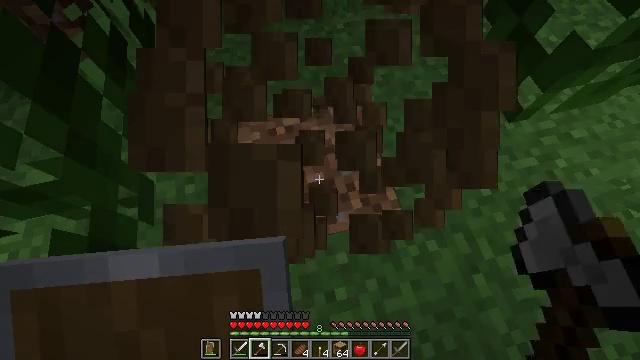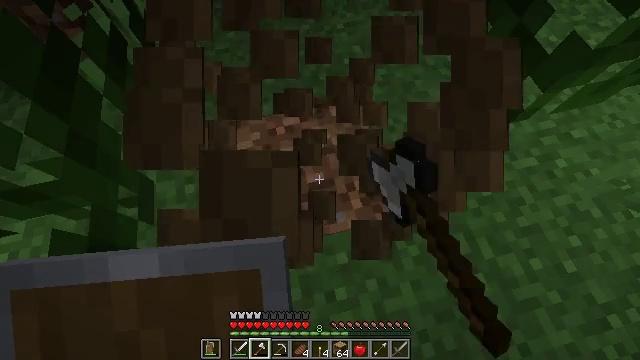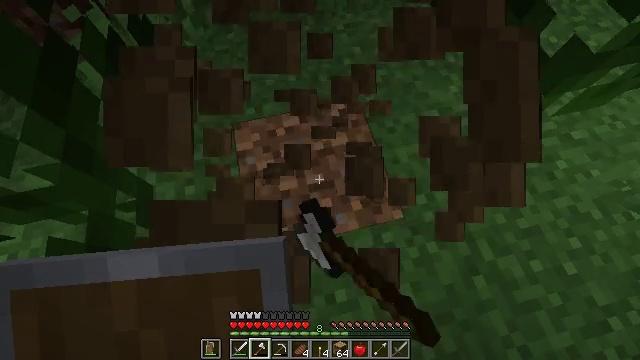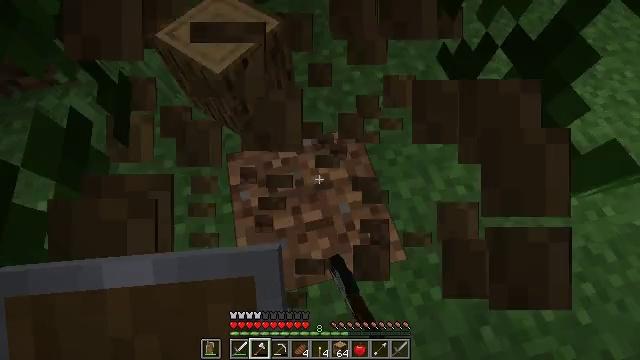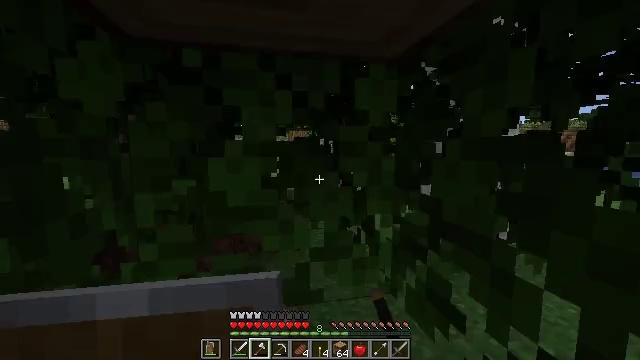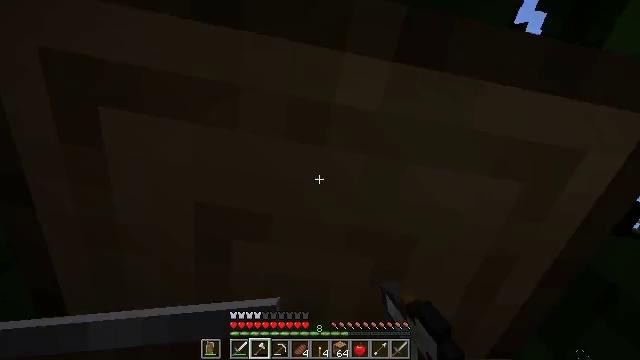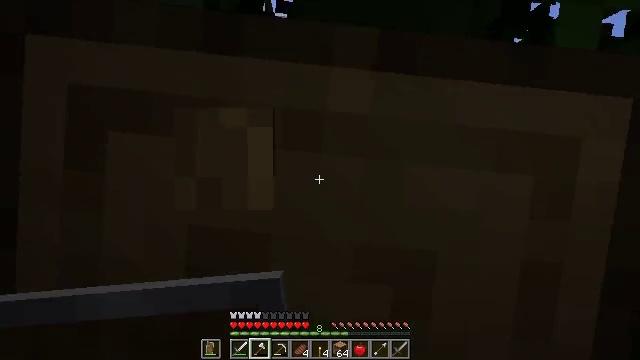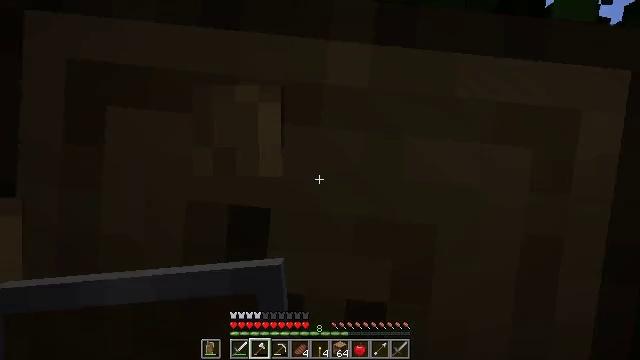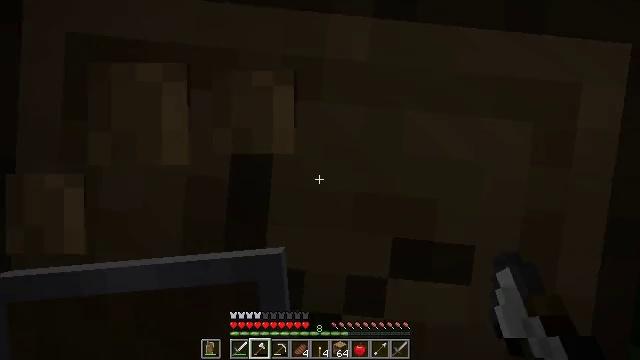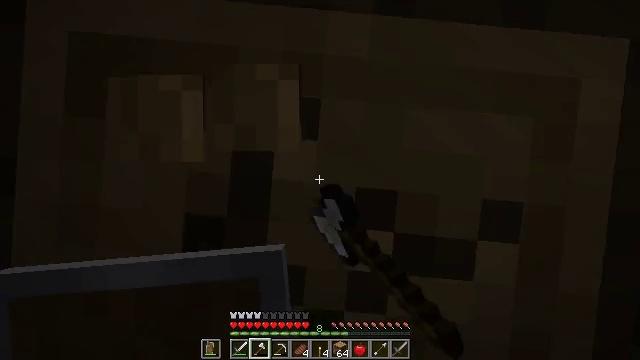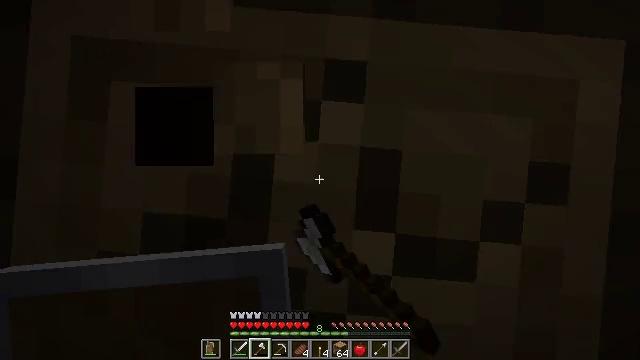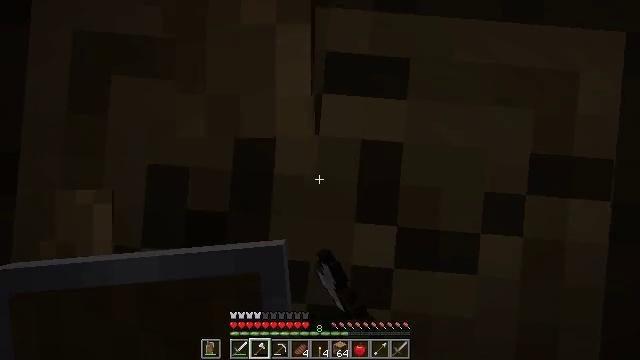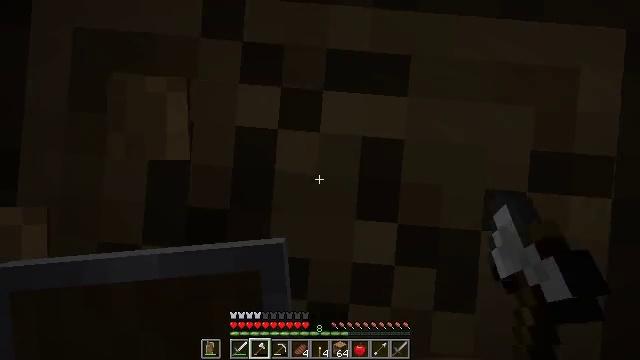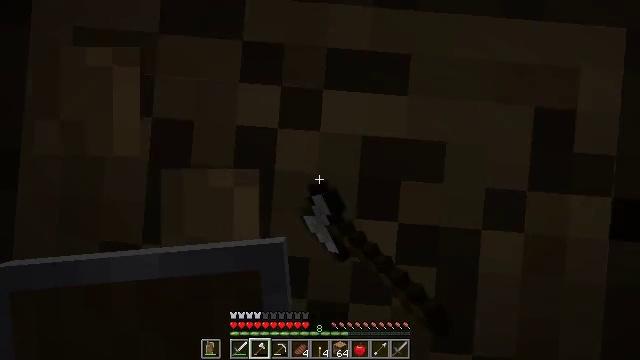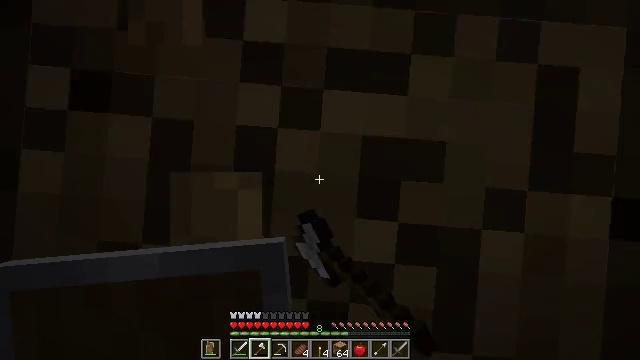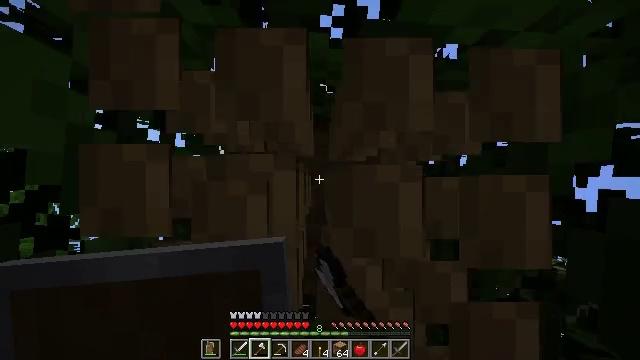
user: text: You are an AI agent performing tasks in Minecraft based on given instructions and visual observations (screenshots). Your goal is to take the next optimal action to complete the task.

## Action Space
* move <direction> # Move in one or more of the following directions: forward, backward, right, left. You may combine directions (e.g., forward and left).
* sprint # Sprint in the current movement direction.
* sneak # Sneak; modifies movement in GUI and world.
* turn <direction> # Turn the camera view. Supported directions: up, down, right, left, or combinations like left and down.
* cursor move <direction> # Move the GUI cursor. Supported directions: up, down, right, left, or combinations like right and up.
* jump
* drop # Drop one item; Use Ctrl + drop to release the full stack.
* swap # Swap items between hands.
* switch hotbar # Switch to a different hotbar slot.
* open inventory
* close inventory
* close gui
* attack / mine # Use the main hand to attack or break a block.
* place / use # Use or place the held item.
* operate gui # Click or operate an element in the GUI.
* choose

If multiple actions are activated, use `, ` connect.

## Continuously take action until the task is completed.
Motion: motion action
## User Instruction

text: Cut down the tree and harvest oak logs.
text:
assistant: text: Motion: attack / mine
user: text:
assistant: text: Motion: move forward, attack / mine
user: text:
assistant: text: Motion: move forward, attack / mine
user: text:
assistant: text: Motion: move forward, turn left and up, attack / mine
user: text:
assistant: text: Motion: turn left and up, attack / mine
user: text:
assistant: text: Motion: turn left and up, attack / mine
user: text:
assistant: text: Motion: attack / mine
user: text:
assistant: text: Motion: attack / mine
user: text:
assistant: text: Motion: attack / mine
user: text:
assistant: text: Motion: turn up, attack / mine
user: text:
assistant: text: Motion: turn up, attack / mine
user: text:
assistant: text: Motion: attack / mine
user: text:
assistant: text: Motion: attack / mine
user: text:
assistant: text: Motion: attack / mine
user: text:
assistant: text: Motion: attack / mine
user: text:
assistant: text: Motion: attack / mine
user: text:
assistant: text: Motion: attack / mine
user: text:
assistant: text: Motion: attack / mine
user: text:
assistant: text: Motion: attack / mine
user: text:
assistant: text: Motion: attack / mine
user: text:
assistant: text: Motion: attack / mine
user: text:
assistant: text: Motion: attack / mine
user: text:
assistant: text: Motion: attack / mine
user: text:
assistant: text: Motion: attack / mine
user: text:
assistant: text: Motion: attack / mine
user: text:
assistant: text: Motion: attack / mine
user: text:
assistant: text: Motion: attack / mine
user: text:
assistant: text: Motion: attack / mine
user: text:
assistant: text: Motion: attack / mine
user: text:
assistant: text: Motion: attack / mine